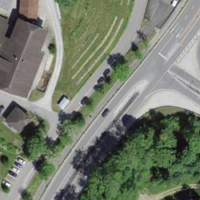
EUNIS habitat code: 24
Species observed at this site:
Ajuga reptans